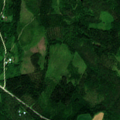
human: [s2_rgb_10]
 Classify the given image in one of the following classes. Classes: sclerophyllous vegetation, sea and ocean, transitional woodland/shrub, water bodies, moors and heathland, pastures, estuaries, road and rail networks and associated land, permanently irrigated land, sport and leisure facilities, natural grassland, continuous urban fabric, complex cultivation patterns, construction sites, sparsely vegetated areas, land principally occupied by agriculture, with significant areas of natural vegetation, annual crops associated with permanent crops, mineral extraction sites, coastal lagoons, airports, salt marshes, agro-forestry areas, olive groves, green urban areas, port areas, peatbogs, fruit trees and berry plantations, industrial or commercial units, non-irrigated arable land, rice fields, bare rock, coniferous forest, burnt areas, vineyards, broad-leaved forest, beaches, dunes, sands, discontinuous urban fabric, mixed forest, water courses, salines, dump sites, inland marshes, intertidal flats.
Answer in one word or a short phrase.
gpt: mixed forest, transitional woodland/shrub